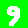
Digit: 9